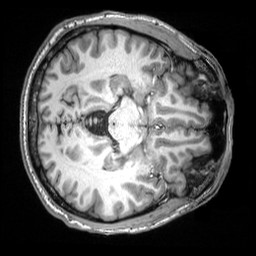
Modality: T1w
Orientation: axial
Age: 38
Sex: male
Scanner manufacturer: siemens
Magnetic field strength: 3 T
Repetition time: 2.53 s
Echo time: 0.0033 s